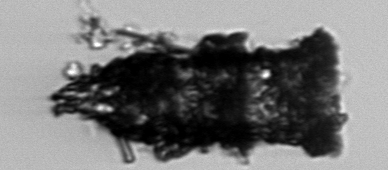
Label: Tintinnopsis